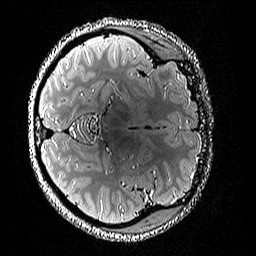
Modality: T2w
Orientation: axial
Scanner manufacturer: siemens
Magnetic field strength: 3 T
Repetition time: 3.2 s
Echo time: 0.428 s